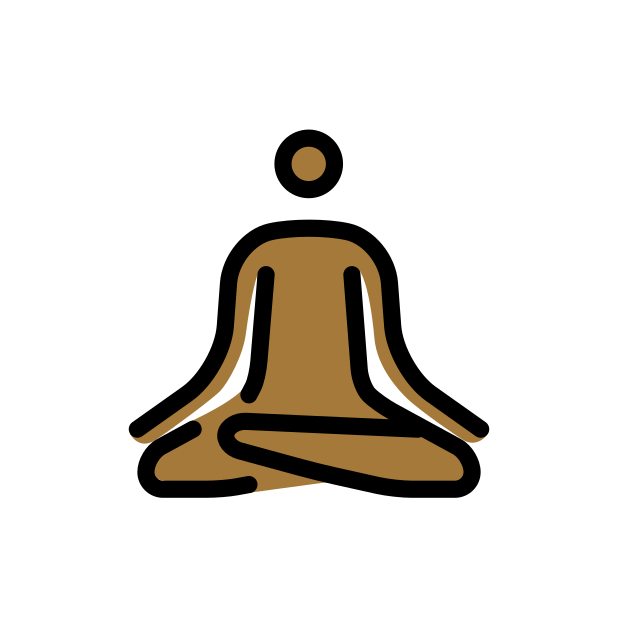
person in lotus position: medium-dark skin tone